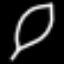
Label: leaf